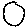
Label: circle